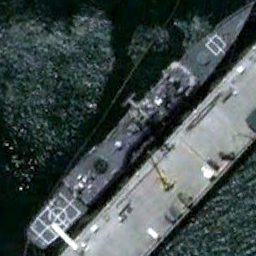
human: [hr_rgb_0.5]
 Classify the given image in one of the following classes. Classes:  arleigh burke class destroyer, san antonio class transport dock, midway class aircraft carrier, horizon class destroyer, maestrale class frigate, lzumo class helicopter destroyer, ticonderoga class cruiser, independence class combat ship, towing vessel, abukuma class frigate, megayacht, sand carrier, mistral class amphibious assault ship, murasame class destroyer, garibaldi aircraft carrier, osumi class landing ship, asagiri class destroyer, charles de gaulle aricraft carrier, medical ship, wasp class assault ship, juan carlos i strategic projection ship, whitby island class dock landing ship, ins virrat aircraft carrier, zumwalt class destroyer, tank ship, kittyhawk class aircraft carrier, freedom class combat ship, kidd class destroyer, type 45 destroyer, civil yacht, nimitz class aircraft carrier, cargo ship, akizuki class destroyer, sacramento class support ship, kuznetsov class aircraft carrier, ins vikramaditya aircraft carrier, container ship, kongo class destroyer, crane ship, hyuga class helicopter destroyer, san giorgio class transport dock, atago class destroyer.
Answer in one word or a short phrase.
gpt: Ticonderoga class cruiser